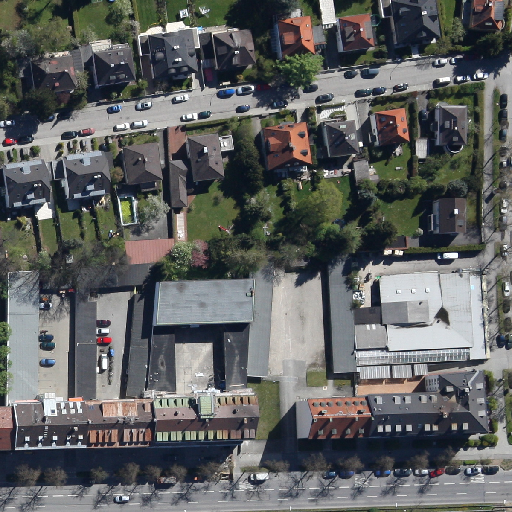
Referring expression: vehicle